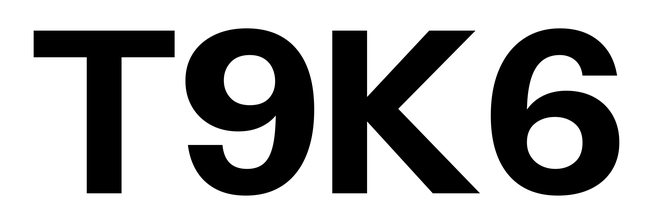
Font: InstrumentSans_Bold